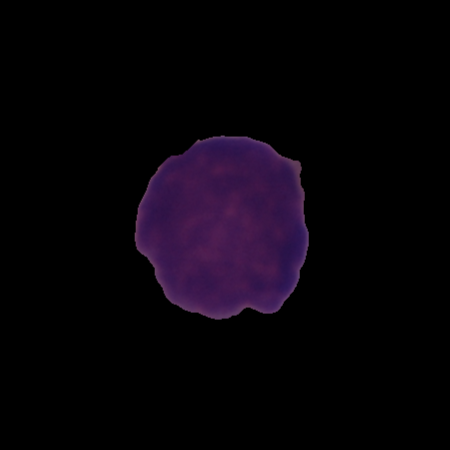
Label: cancer